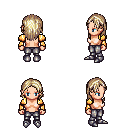
a pixel art fantasy rpg character, female body template, human, light skin, gold arm armor, metal pants, white blonde long hairstyle, metal boots, four views (front, back, left, right), 2x2 character sprite sheet, small pixel art, hard edges, no anti-aliasing